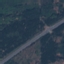
Land use / land cover class: Highway